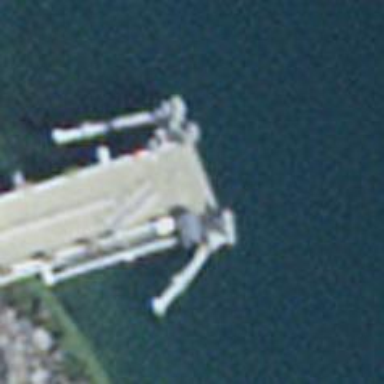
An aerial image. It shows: Pier that serves as platform for public transport.